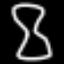
Label: hourglass